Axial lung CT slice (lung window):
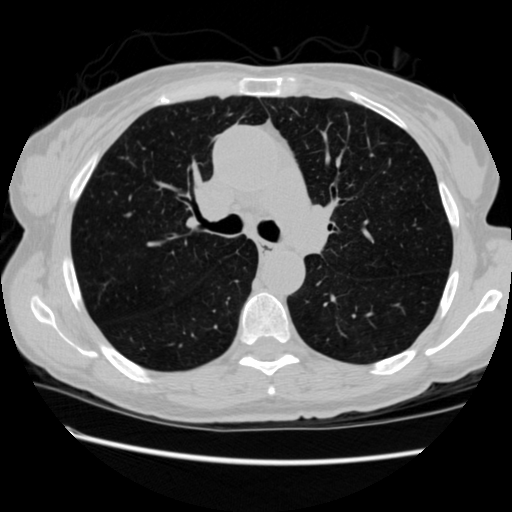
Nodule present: no